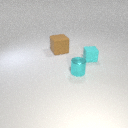
small cyan rubber cube behind small cyan metal cylinder